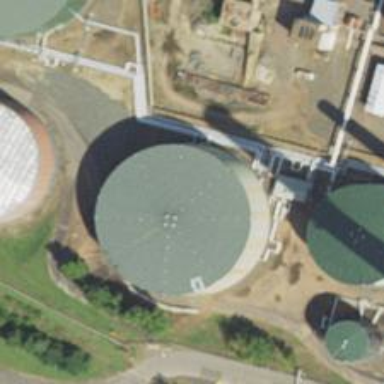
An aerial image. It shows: Service building with storage tank.